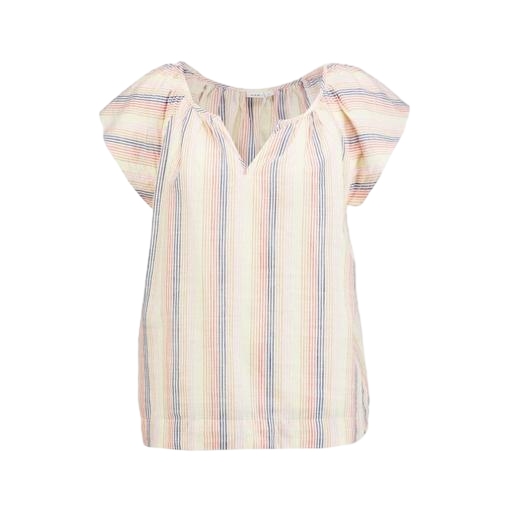
multicolor v-neck top only macy, multicolor stripe-print top, multicolor elbow-sleeve top only macy, white background